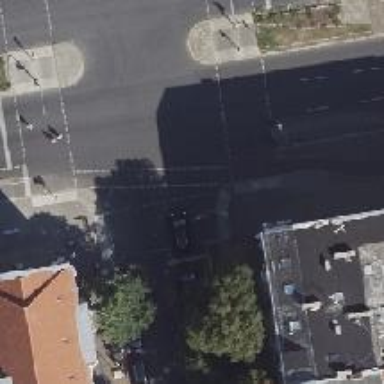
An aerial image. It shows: Asphalt cycleway with traffic signals at crossing.